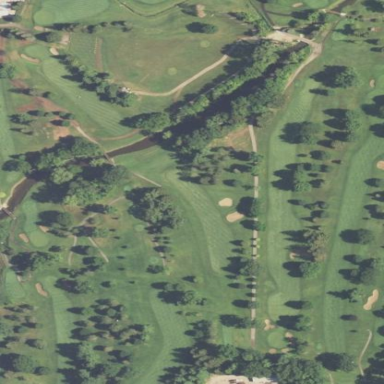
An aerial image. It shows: Picturesque scene of golf course with lateral water hazard.